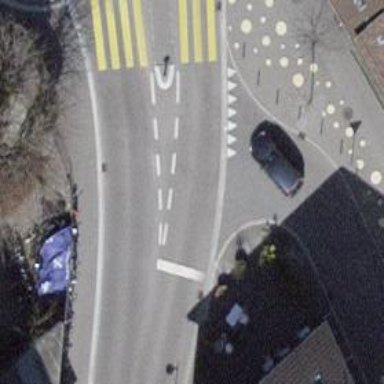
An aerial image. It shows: Road with "give way" sign.